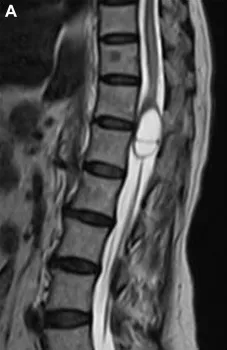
Magnetic resonance imaging. Preoperative MR T2 and T1-weighted images demonstrate an intradural septate cystic mass with a similar intensity of cerebrospinal fluid located at the terminal end of the conus medullaris, with a small posterior nodular lesion (A,B).
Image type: radiology (mri)